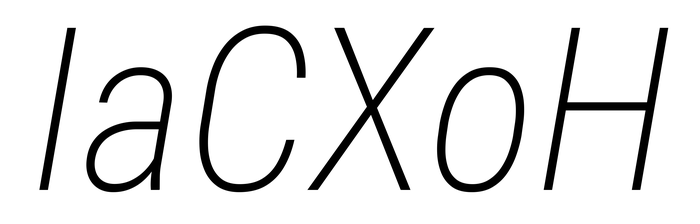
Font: Roboto-Italic_Condensed_ExtraLight_Italic